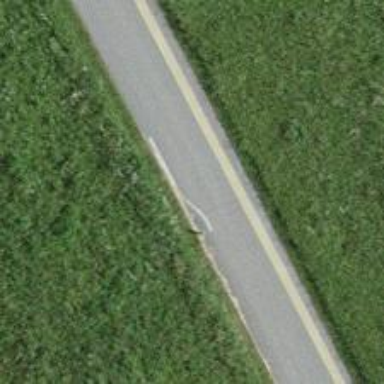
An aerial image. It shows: Chicane for traffic calming.